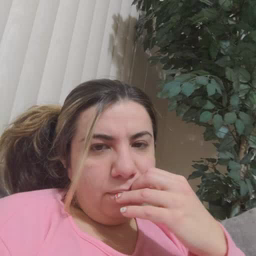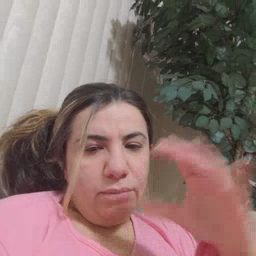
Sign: story